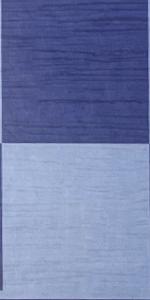
Label: Empty